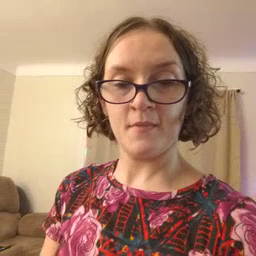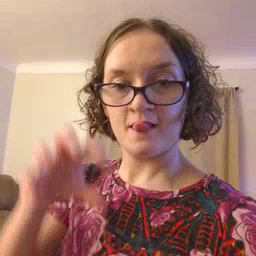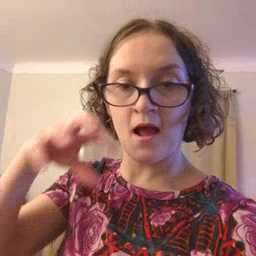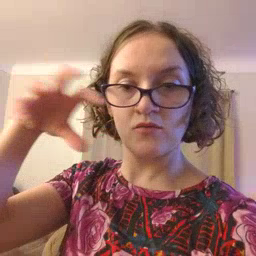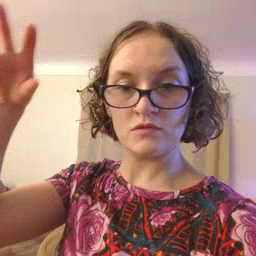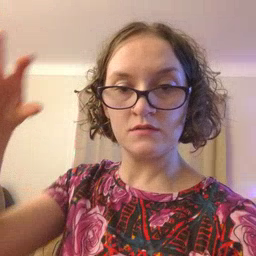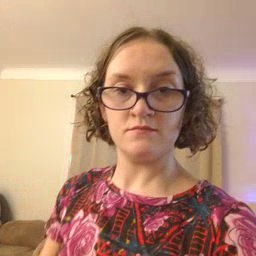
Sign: cloud